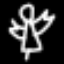
Label: angel